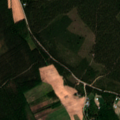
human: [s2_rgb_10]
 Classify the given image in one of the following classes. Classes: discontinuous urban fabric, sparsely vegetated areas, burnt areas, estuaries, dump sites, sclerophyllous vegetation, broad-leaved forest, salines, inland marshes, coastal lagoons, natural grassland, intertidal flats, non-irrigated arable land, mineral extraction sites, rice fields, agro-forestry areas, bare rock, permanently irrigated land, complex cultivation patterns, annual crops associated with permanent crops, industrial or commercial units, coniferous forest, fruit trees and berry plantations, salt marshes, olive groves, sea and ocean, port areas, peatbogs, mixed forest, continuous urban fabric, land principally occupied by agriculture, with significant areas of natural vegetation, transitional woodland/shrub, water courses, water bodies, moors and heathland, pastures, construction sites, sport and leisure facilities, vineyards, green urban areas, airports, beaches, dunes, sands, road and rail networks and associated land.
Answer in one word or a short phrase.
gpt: land principally occupied by agriculture, with significant areas of natural vegetation, broad-leaved forest, coniferous forest, mixed forest, transitional woodland/shrub